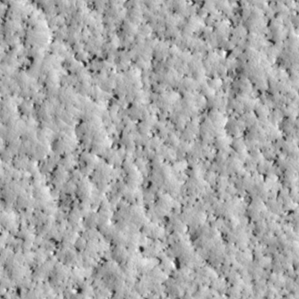
Label: non_frost